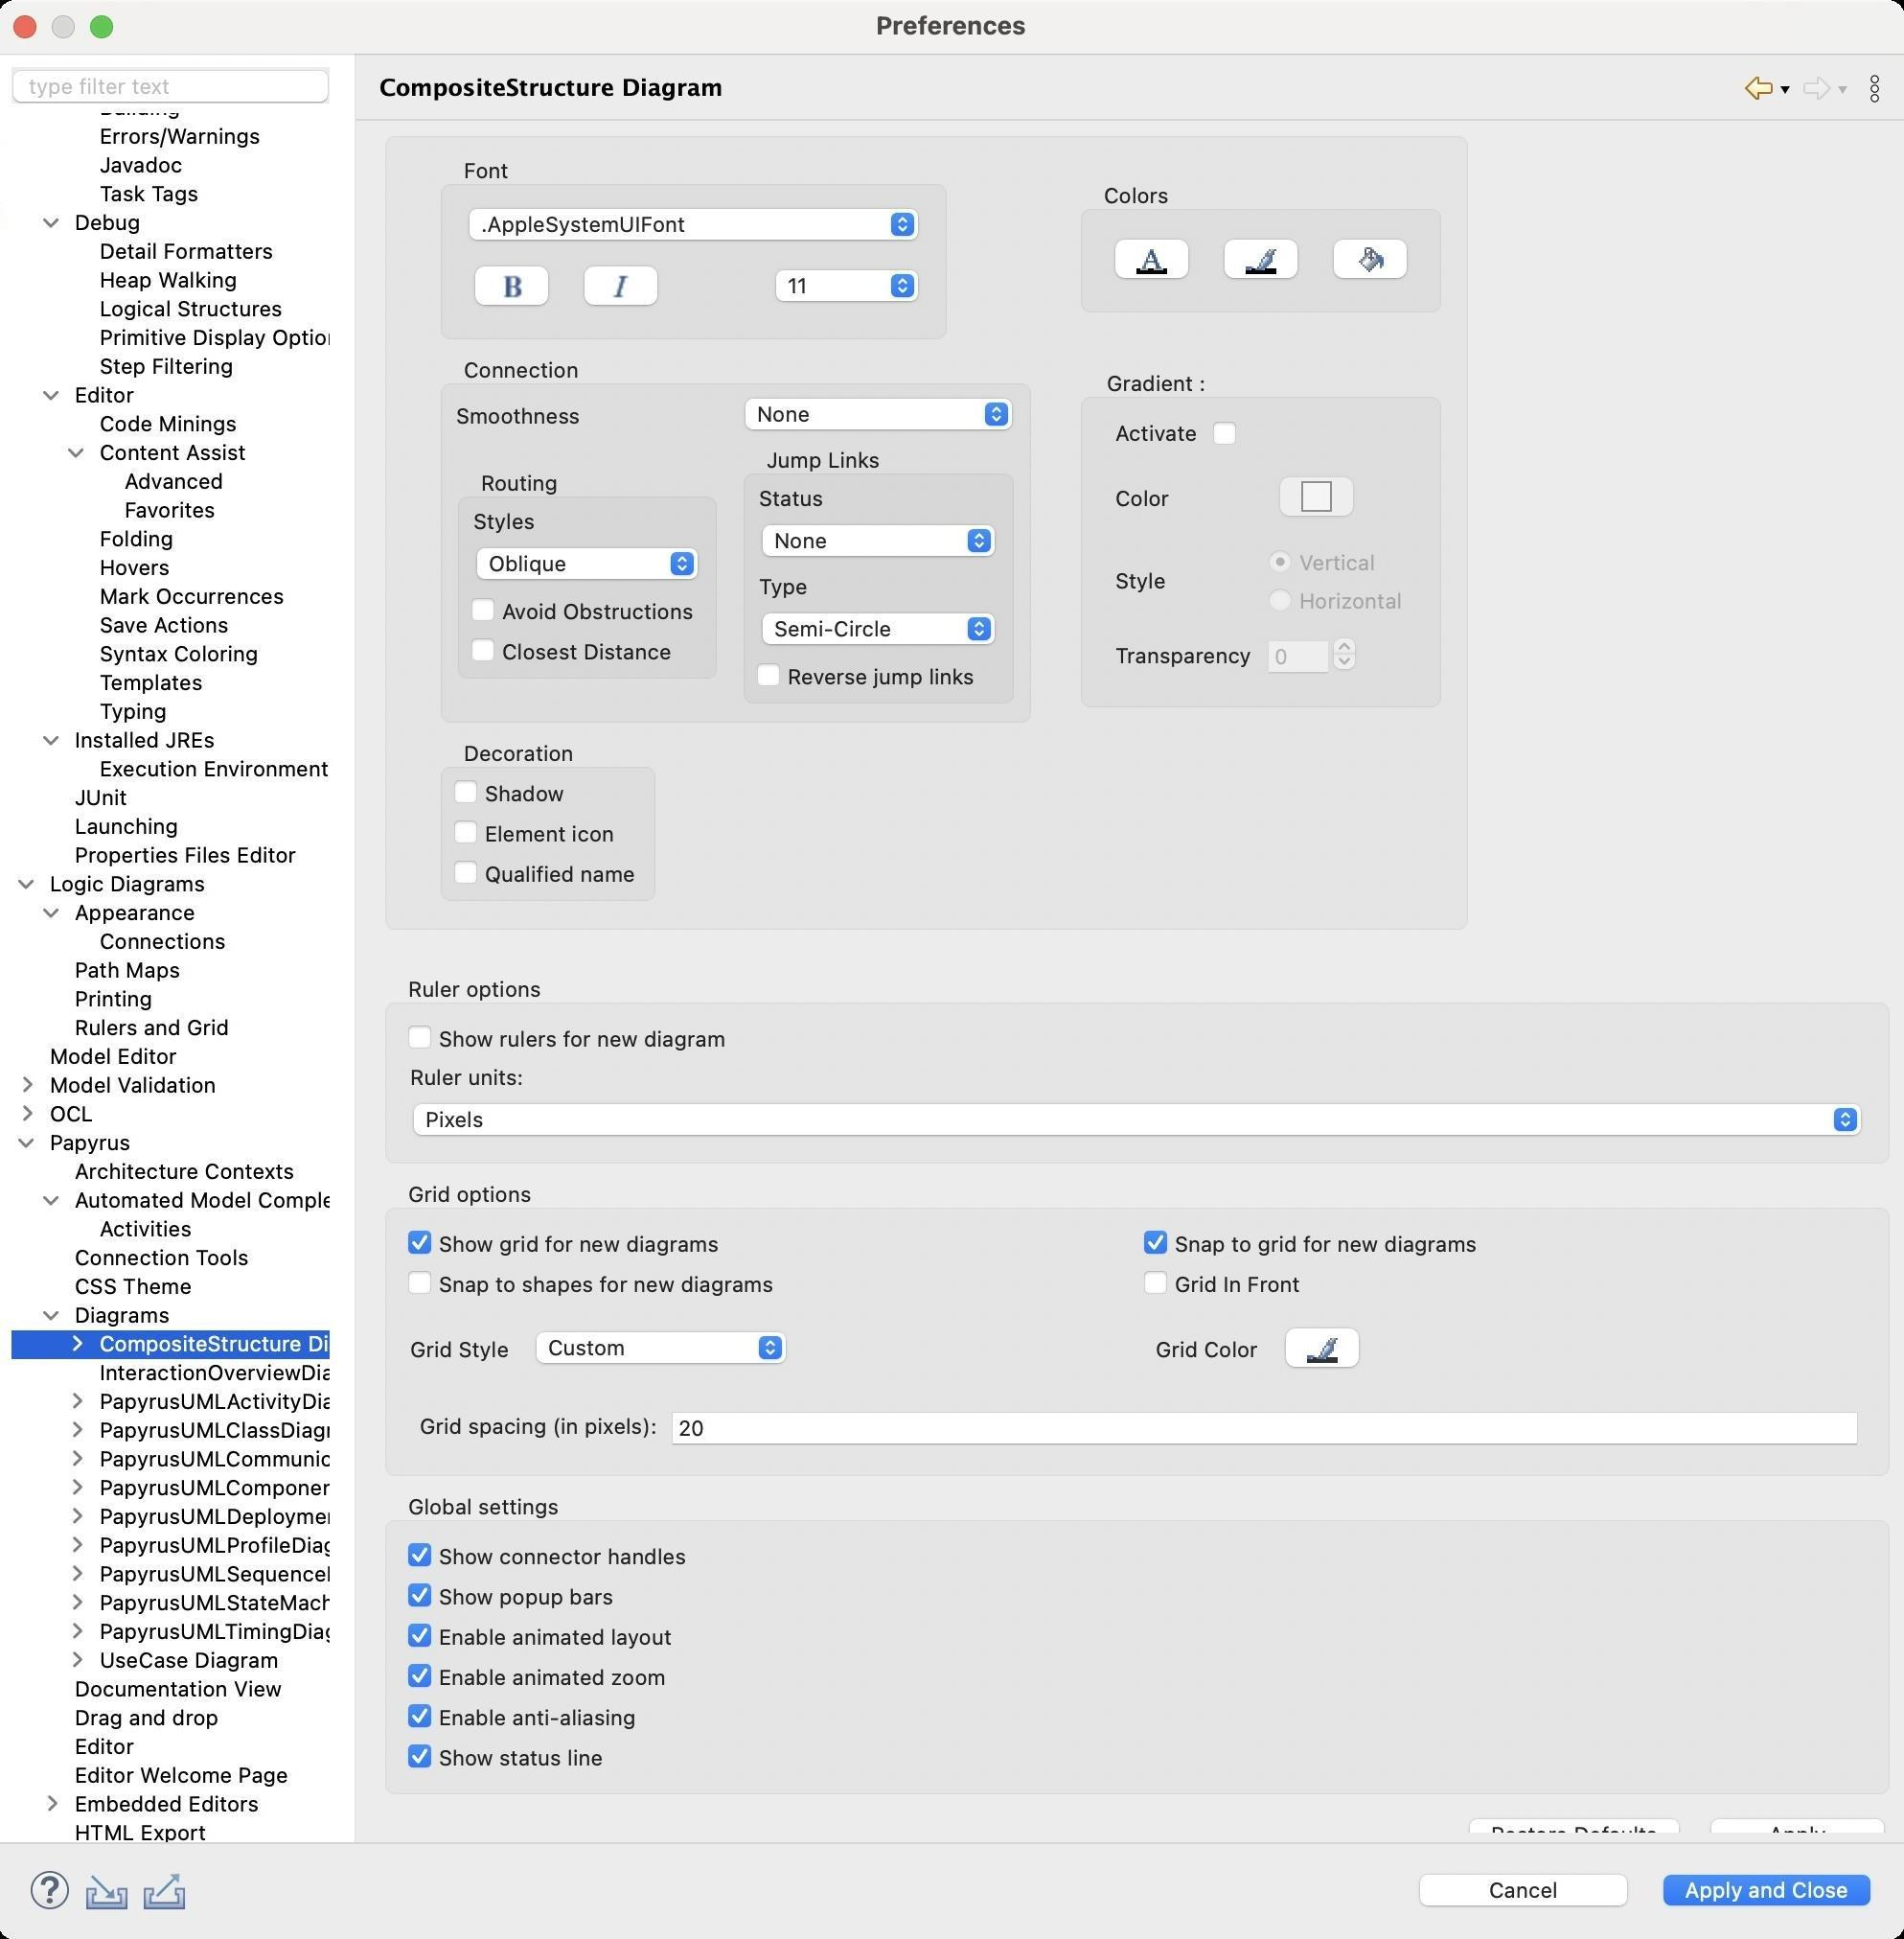
Accessibility tree:
{"name": "Preferences", "role": "AXWindow", "description": null, "role_description": "standard window", "value": null, "position": "480.00;38.00", "size": "995;1012", "children": [{"name": "Apply_and_Close", "role": "AXButton", "description": null, "role_description": "button", "value": null, "position": "863.00;974.00", "size": "120;27", "children": []}, {"name": "Cancel", "role": "AXButton", "description": null, "role_description": "button", "value": null, "position": "736.00;974.00", "size": "120;27", "children": []}, {"name": null, "role": "AXToolbar", "description": null, "role_description": "toolbar", "value": null, "position": "12.00;972.00", "size": "90;30", "children": [{"name": "Help", "role": "AXCheckBox", "description": null, "role_description": "checkbox", "value": 0, "position": "12.00;972.00", "size": "30;30", "children": []}, {"name": "Import", "role": "AXButton", "description": null, "role_description": "button", "value": null, "position": "42.00;972.00", "size": "30;30", "children": []}, {"name": "Export", "role": "AXButton", "description": null, "role_description": "button", "value": null, "position": "72.00;972.00", "size": "30;30", "children": []}]}, {"name": null, "role": "AXScrollArea", "description": null, "role_description": "scroll area", "value": null, "position": "199.00;69.00", "size": "791;887", "children": [{"name": "Apply", "role": "AXButton", "description": null, "role_description": "button", "value": null, "position": "888.00;945.00", "size": "102;27", "children": []}, {"name": "Restore_Defaults", "role": "AXButton", "description": null, "role_description": "button", "value": null, "position": "762.00;945.00", "size": "121;27", "children": []}, {"name": null, "role": "AXGroup", "description": null, "role_description": "group", "value": null, "position": "199.00;779.00", "size": "791;161", "children": [{"name": "Show_status_line", "role": "AXCheckBox", "description": null, "role_description": "checkbox", "value": 1, "position": "213.00;909.00", "size": "107;16", "children": []}, {"name": "Enable_anti-aliasing", "role": "AXCheckBox", "description": null, "role_description": "checkbox", "value": 1, "position": "213.00;888.00", "size": "124;16", "children": []}, {"name": "Enable_animated_zoom", "role": "AXCheckBox", "description": null, "role_description": "checkbox", "value": 1, "position": "213.00;867.00", "size": "140;16", "children": []}, {"name": "Enable_animated_layout", "role": "AXCheckBox", "description": null, "role_description": "checkbox", "value": 1, "position": "213.00;846.00", "size": "143;16", "children": []}, {"name": "Show_popup_bars", "role": "AXCheckBox", "description": null, "role_description": "checkbox", "value": 1, "position": "213.00;825.00", "size": "113;16", "children": []}, {"name": "Show_connector_handles", "role": "AXCheckBox", "description": null, "role_description": "checkbox", "value": 1, "position": "213.00;804.00", "size": "151;16", "children": []}, {"name": null, "role": "AXStaticText", "description": null, "role_description": "text", "value": "Global settings", "position": "210.00;779.00", "size": "87;14", "children": []}]}, {"name": null, "role": "AXGroup", "description": null, "role_description": "group", "value": null, "position": "199.00;616.00", "size": "791;158", "children": [{"name": null, "role": "AXTextField", "description": null, "role_description": "text field", "value": "20", "position": "351.00;735.00", "size": "620;19", "children": []}, {"name": null, "role": "AXStaticText", "description": null, "role_description": "text", "value": "Grid spacing (in pixels):", "position": "218.00;737.00", "size": "128;14", "children": []}, {"name": "", "role": "AXButton", "description": null, "role_description": "button", "value": null, "position": "665.00;688.00", "size": "52;32", "children": []}, {"name": null, "role": "AXStaticText", "description": null, "role_description": "text", "value": "Grid Color", "position": "602.00;697.00", "size": "58;14", "children": []}, {"name": null, "role": "AXPopUpButton", "description": null, "role_description": "pop up button", "value": "Custom", "position": "277.00;693.00", "size": "138;22", "children": []}, {"name": null, "role": "AXStaticText", "description": null, "role_description": "text", "value": "Grid Style", "position": "213.00;697.00", "size": "56;14", "children": []}, {"name": "Grid_In_Front", "role": "AXCheckBox", "description": null, "role_description": "checkbox", "value": 0, "position": "597.00;662.00", "size": "87;16", "children": []}, {"name": "Snap_to_shapes_for_new_diagrams", "role": "AXCheckBox", "description": null, "role_description": "checkbox", "value": 0, "position": "213.00;662.00", "size": "196;16", "children": []}, {"name": "Snap_to_grid_for_new_diagrams", "role": "AXCheckBox", "description": null, "role_description": "checkbox", "value": 1, "position": "597.00;641.00", "size": "179;16", "children": []}, {"name": "Show_grid_for_new_diagrams", "role": "AXCheckBox", "description": null, "role_description": "checkbox", "value": 1, "position": "213.00;641.00", "size": "168;16", "children": []}, {"name": null, "role": "AXStaticText", "description": null, "role_description": "text", "value": "Grid options", "position": "210.00;616.00", "size": "72;14", "children": []}]}, {"name": null, "role": "AXGroup", "description": null, "role_description": "group", "value": null, "position": "199.00;509.00", "size": "791;102", "children": [{"name": null, "role": "AXPopUpButton", "description": null, "role_description": "pop up button", "value": "Pixels", "position": "213.00;574.00", "size": "763;22", "children": []}, {"name": null, "role": "AXStaticText", "description": null, "role_description": "text", "value": "Ruler units:", "position": "213.00;555.00", "size": "64;14", "children": []}, {"name": "Show_rulers_for_new_diagram", "role": "AXCheckBox", "description": null, "role_description": "checkbox", "value": 0, "position": "213.00;534.00", "size": "171;16", "children": []}, {"name": null, "role": "AXStaticText", "description": null, "role_description": "text", "value": "Ruler options", "position": "210.00;509.00", "size": "77;14", "children": []}]}, {"name": null, "role": "AXGroup", "description": null, "role_description": "group", "value": null, "position": "199.00;69.00", "size": "571;420", "children": [{"name": null, "role": "AXGroup", "description": null, "role_description": "group", "value": null, "position": "228.00;386.00", "size": "118;88", "children": [{"name": "Qualified_name", "role": "AXCheckBox", "description": null, "role_description": "checkbox", "value": 0, "position": "237.00;448.00", "size": "100;16", "children": []}, {"name": "Element_icon", "role": "AXCheckBox", "description": null, "role_description": "checkbox", "value": 0, "position": "237.00;427.00", "size": "89;16", "children": []}, {"name": "Shadow", "role": "AXCheckBox", "description": null, "role_description": "checkbox", "value": 0, "position": "237.00;406.00", "size": "63;16", "children": []}, {"name": null, "role": "AXStaticText", "description": null, "role_description": "text", "value": "Decoration", "position": "239.00;386.00", "size": "65;14", "children": []}]}, {"name": null, "role": "AXGroup", "description": null, "role_description": "group", "value": null, "position": "562.00;193.00", "size": "194;180", "children": [{"name": null, "role": "AXTextField", "description": null, "role_description": "text field", "value": "0", "position": "662.00;332.50", "size": "33;19", "children": []}, {"name": null, "role": "AXIncrementor", "description": null, "role_description": "stepper", "value": 0.0, "position": "695.00;331.00", "size": "15;22", "children": [{"name": null, "role": "AXButton", "description": null, "role_description": "increment arrow button", "value": null, "position": "695.00;331.00", "size": "15;11", "children": []}, {"name": null, "role": "AXButton", "description": null, "role_description": "decrement arrow button", "value": null, "position": "695.00;342.00", "size": "15;11", "children": []}]}, {"name": null, "role": "AXStaticText", "description": null, "role_description": "text", "value": "Transparency", "position": "581.00;335.00", "size": "76;14", "children": []}, {"name": "Horizontal", "role": "AXRadioButton", "description": null, "role_description": "radio button", "value": 0, "position": "662.00;306.00", "size": "75;15", "children": []}, {"name": "Vertical", "role": "AXRadioButton", "description": null, "role_description": "radio button", "value": 1, "position": "662.00;286.00", "size": "61;15", "children": []}, {"name": null, "role": "AXStaticText", "description": null, "role_description": "text", "value": "Style", "position": "581.00;296.00", "size": "31;14", "children": []}, {"name": "", "role": "AXButton", "description": null, "role_description": "button", "value": null, "position": "662.00;244.00", "size": "52;32", "children": []}, {"name": null, "role": "AXStaticText", "description": null, "role_description": "text", "value": "Color", "position": "581.00;253.00", "size": "33;14", "children": []}, {"name": "", "role": "AXCheckBox", "description": null, "role_description": "checkbox", "value": 0, "position": "633.00;218.00", "size": "14;16", "children": []}, {"name": null, "role": "AXStaticText", "description": null, "role_description": "text", "value": "Activate", "position": "581.00;219.00", "size": "47;14", "children": []}, {"name": null, "role": "AXStaticText", "description": null, "role_description": "text", "value": "Gradient : ", "position": "573.00;193.00", "size": "63;14", "children": []}]}, {"name": null, "role": "AXGroup", "description": null, "role_description": "group", "value": null, "position": "228.00;186.00", "size": "314;195", "children": [{"name": null, "role": "AXGroup", "description": null, "role_description": "group", "value": null, "position": "386.00;233.00", "size": "147;138", "children": [{"name": "Reverse_jump_links", "role": "AXCheckBox", "description": null, "role_description": "checkbox", "value": 0, "position": "395.00;345.00", "size": "119;16", "children": []}, {"name": null, "role": "AXPopUpButton", "description": null, "role_description": "pop up button", "value": "Semi-Circle", "position": "395.00;318.00", "size": "129;22", "children": []}, {"name": null, "role": "AXStaticText", "description": null, "role_description": "text", "value": "Type", "position": "395.00;299.00", "size": "30;14", "children": []}, {"name": null, "role": "AXPopUpButton", "description": null, "role_description": "pop up button", "value": "None", "position": "395.00;272.00", "size": "129;22", "children": []}, {"name": null, "role": "AXStaticText", "description": null, "role_description": "text", "value": "Status", "position": "395.00;253.00", "size": "38;14", "children": []}, {"name": null, "role": "AXStaticText", "description": null, "role_description": "text", "value": "Jump Links", "position": "397.00;233.00", "size": "67;14", "children": []}]}, {"name": null, "role": "AXGroup", "description": null, "role_description": "group", "value": null, "position": "237.00;245.00", "size": "141;113", "children": [{"name": "Closest_Distance", "role": "AXCheckBox", "description": null, "role_description": "checkbox", "value": 0, "position": "246.00;332.00", "size": "110;16", "children": []}, {"name": "Avoid_Obstructions", "role": "AXCheckBox", "description": null, "role_description": "checkbox", "value": 0, "position": "246.00;311.00", "size": "121;16", "children": []}, {"name": null, "role": "AXPopUpButton", "description": null, "role_description": "pop up button", "value": "Oblique", "position": "246.00;284.00", "size": "123;22", "children": []}, {"name": null, "role": "AXStaticText", "description": null, "role_description": "text", "value": "Styles", "position": "246.00;265.00", "size": "37;14", "children": []}, {"name": null, "role": "AXStaticText", "description": null, "role_description": "text", "value": "Routing", "position": "248.00;245.00", "size": "48;14", "children": []}]}, {"name": null, "role": "AXPopUpButton", "description": null, "role_description": "pop up button", "value": "None", "position": "386.00;206.00", "size": "147;22", "children": []}, {"name": null, "role": "AXStaticText", "description": null, "role_description": "text", "value": "Smoothness", "position": "237.00;210.00", "size": "69;14", "children": []}, {"name": null, "role": "AXStaticText", "description": null, "role_description": "text", "value": "Connection", "position": "239.00;186.00", "size": "68;14", "children": []}]}, {"name": null, "role": "AXGroup", "description": null, "role_description": "group", "value": null, "position": "562.00;95.00", "size": "194;72", "children": [{"name": "", "role": "AXButton", "description": null, "role_description": "button", "value": null, "position": "690.00;120.00", "size": "52;32", "children": []}, {"name": "", "role": "AXButton", "description": null, "role_description": "button", "value": null, "position": "633.00;120.00", "size": "52;32", "children": []}, {"name": "", "role": "AXButton", "description": null, "role_description": "button", "value": null, "position": "576.00;120.00", "size": "52;32", "children": []}, {"name": null, "role": "AXStaticText", "description": null, "role_description": "text", "value": "Colors", "position": "573.00;95.00", "size": "42;14", "children": []}]}, {"name": null, "role": "AXGroup", "description": null, "role_description": "group", "value": null, "position": "228.00;82.00", "size": "270;99", "children": [{"name": null, "role": "AXPopUpButton", "description": null, "role_description": "pop up button", "value": "11", "position": "402.00;139.00", "size": "82;22", "children": []}, {"name": "", "role": "AXCheckBox", "description": null, "role_description": "toggle button", "value": 0, "position": "299.00;134.00", "size": "52;32", "children": []}, {"name": "", "role": "AXCheckBox", "description": null, "role_description": "toggle button", "value": 0, "position": "242.00;134.00", "size": "52;32", "children": []}, {"name": null, "role": "AXPopUpButton", "description": null, "role_description": "pop up button", "value": ".AppleSystemUIFont", "position": "242.00;107.00", "size": "242;22", "children": []}, {"name": null, "role": "AXStaticText", "description": null, "role_description": "text", "value": "Font", "position": "239.00;82.00", "size": "31;14", "children": []}]}]}, {"name": null, "role": "AXScrollBar", "description": null, "role_description": "scroll bar", "value": 0.0, "position": "974.00;69.00", "size": "16;887", "children": [{"name": null, "role": "AXValueIndicator", "description": null, "role_description": "value indicator", "value": 0.0, "position": "978.00;70.00", "size": "12;869", "children": []}, {"name": null, "role": "AXButton", "description": null, "role_description": "increment arrow button", "value": null, "position": "974.00;69.00", "size": "0;0", "children": []}, {"name": null, "role": "AXButton", "description": null, "role_description": "decrement arrow button", "value": null, "position": "974.00;69.00", "size": "0;0", "children": []}, {"name": null, "role": "AXButton", "description": null, "role_description": "increment page button", "value": null, "position": "978.00;939.50", "size": "12;16", "children": []}, {"name": null, "role": "AXButton", "description": null, "role_description": "decrement page button", "value": null, "position": "978.00;69.00", "size": "12;1", "children": []}]}]}, {"name": null, "role": "AXToolbar", "description": "", "role_description": "toolbar", "value": null, "position": "908.00;35.00", "size": "82;22", "children": [{"name": "Back_to_Diagrams", "role": "AXMenuButton", "description": null, "role_description": "menu button", "value": null, "position": "908.00;35.00", "size": "22;22", "children": []}, {"name": "Forward", "role": "AXMenuButton", "description": null, "role_description": "menu button", "value": null, "position": "938.00;35.00", "size": "22;22", "children": []}, {"name": "Additional_Dialog_Actions", "role": "AXButton", "description": null, "role_description": "button", "value": null, "position": "968.00;35.00", "size": "22;22", "children": []}]}, {"name": null, "role": "AXStaticText", "description": "", "role_description": "text", "value": "CompositeStructure Diagram", "position": "196.00;35.00", "size": "705;21", "children": []}, {"name": null, "role": "AXSplitter", "description": null, "role_description": "splitter", "value": 180, "position": "180.00;28.00", "size": "5;933", "children": []}, {"name": null, "role": "AXScrollArea", "description": null, "role_description": "scroll area", "value": null, "position": "7.00;59.00", "size": "166;902", "children": [{"name": null, "role": "AXOutline", "description": null, "role_description": "outline", "value": null, "position": "7.00;-161.00", "size": "285;1485", "children": [{"name": null, "role": "AXRow", "description": null, "role_description": "outline row", "value": null, "position": "7.00;-161.00", "size": "285;15", "children": [{"name": null, "role": "AXGroup", "description": null, "role_description": "group", "value": null, "position": "7.00;-161.00", "size": "285;15", "children": [{"name": null, "role": "AXDisclosureTriangle", "description": null, "role_description": "disclosure triangle", "value": 0, "position": "9.00;-161.00", "size": "12;14", "children": []}, {"name": null, "role": "AXStaticText", "description": null, "role_description": "text", "value": "General", "position": "25.00;-161.00", "size": "266;14", "children": []}]}]}, {"name": null, "role": "AXRow", "description": null, "role_description": "outline row", "value": null, "position": "7.00;-146.00", "size": "285;15", "children": [{"name": null, "role": "AXGroup", "description": null, "role_description": "group", "value": null, "position": "7.00;-146.00", "size": "285;15", "children": [{"name": null, "role": "AXDisclosureTriangle", "description": null, "role_description": "disclosure triangle", "value": 0, "position": "9.00;-146.00", "size": "12;14", "children": []}, {"name": null, "role": "AXStaticText", "description": null, "role_description": "text", "value": "Alf", "position": "25.00;-146.00", "size": "266;14", "children": []}]}]}, {"name": null, "role": "AXRow", "description": null, "role_description": "outline row", "value": null, "position": "7.00;-131.00", "size": "285;15", "children": [{"name": null, "role": "AXGroup", "description": null, "role_description": "group", "value": null, "position": "7.00;-131.00", "size": "285;15", "children": [{"name": null, "role": "AXDisclosureTriangle", "description": null, "role_description": "disclosure triangle", "value": 0, "position": "9.00;-131.00", "size": "12;14", "children": []}, {"name": null, "role": "AXStaticText", "description": null, "role_description": "text", "value": "Ant", "position": "25.00;-131.00", "size": "266;14", "children": []}]}]}, {"name": null, "role": "AXRow", "description": null, "role_description": "outline row", "value": null, "position": "7.00;-116.00", "size": "285;15", "children": [{"name": null, "role": "AXGroup", "description": null, "role_description": "group", "value": null, "position": "7.00;-116.00", "size": "285;15", "children": [{"name": null, "role": "AXDisclosureTriangle", "description": null, "role_description": "disclosure triangle", "value": 0, "position": "9.00;-116.00", "size": "12;14", "children": []}, {"name": null, "role": "AXStaticText", "description": null, "role_description": "text", "value": "Context", "position": "25.00;-116.00", "size": "266;14", "children": []}]}]}, {"name": null, "role": "AXRow", "description": null, "role_description": "outline row", "value": null, "position": "7.00;-101.00", "size": "285;15", "children": [{"name": null, "role": "AXGroup", "description": null, "role_description": "group", "value": null, "position": "7.00;-101.00", "size": "285;15", "children": [{"name": null, "role": "AXDisclosureTriangle", "description": null, "role_description": "disclosure triangle", "value": 0, "position": "9.00;-101.00", "size": "12;14", "children": []}, {"name": null, "role": "AXStaticText", "description": null, "role_description": "text", "value": "CSS", "position": "25.00;-101.00", "size": "266;14", "children": []}]}]}, {"name": null, "role": "AXRow", "description": null, "role_description": "outline row", "value": null, "position": "7.00;-86.00", "size": "285;15", "children": [{"name": null, "role": "AXGroup", "description": null, "role_description": "group", "value": null, "position": "7.00;-86.00", "size": "285;15", "children": [{"name": null, "role": "AXDisclosureTriangle", "description": null, "role_description": "disclosure triangle", "value": 0, "position": "9.00;-86.00", "size": "12;14", "children": []}, {"name": null, "role": "AXStaticText", "description": null, "role_description": "text", "value": "EMF Compare", "position": "25.00;-86.00", "size": "266;14", "children": []}]}]}, {"name": null, "role": "AXRow", "description": null, "role_description": "outline row", "value": null, "position": "7.00;-71.00", "size": "285;15", "children": [{"name": null, "role": "AXGroup", "description": null, "role_description": "group", "value": null, "position": "7.00;-71.00", "size": "285;15", "children": [{"name": null, "role": "AXDisclosureTriangle", "description": null, "role_description": "disclosure triangle", "value": 0, "position": "9.00;-71.00", "size": "12;14", "children": []}, {"name": null, "role": "AXStaticText", "description": null, "role_description": "text", "value": "Help", "position": "25.00;-71.00", "size": "266;14", "children": []}]}]}, {"name": null, "role": "AXRow", "description": null, "role_description": "outline row", "value": null, "position": "7.00;-56.00", "size": "285;15", "children": [{"name": null, "role": "AXGroup", "description": null, "role_description": "group", "value": null, "position": "7.00;-56.00", "size": "285;15", "children": [{"name": null, "role": "AXDisclosureTriangle", "description": null, "role_description": "disclosure triangle", "value": 0, "position": "9.00;-56.00", "size": "12;14", "children": []}, {"name": null, "role": "AXStaticText", "description": null, "role_description": "text", "value": "Install/Update", "position": "25.00;-56.00", "size": "266;14", "children": []}]}]}, {"name": null, "role": "AXRow", "description": null, "role_description": "outline row", "value": null, "position": "7.00;-41.00", "size": "285;15", "children": [{"name": null, "role": "AXGroup", "description": null, "role_description": "group", "value": null, "position": "7.00;-41.00", "size": "285;15", "children": [{"name": null, "role": "AXDisclosureTriangle", "description": null, "role_description": "disclosure triangle", "value": 1, "position": "9.00;-41.00", "size": "12;14", "children": []}, {"name": null, "role": "AXStaticText", "description": null, "role_description": "text", "value": "Java", "position": "25.00;-41.00", "size": "266;14", "children": []}]}]}, {"name": null, "role": "AXRow", "description": null, "role_description": "outline row", "value": null, "position": "7.00;-26.00", "size": "285;15", "children": [{"name": null, "role": "AXGroup", "description": null, "role_description": "group", "value": null, "position": "7.00;-26.00", "size": "285;15", "children": [{"name": null, "role": "AXDisclosureTriangle", "description": null, "role_description": "disclosure triangle", "value": 0, "position": "22.00;-26.00", "size": "12;14", "children": []}, {"name": null, "role": "AXStaticText", "description": null, "role_description": "text", "value": "Appearance", "position": "38.00;-26.00", "size": "253;14", "children": []}]}]}, {"name": null, "role": "AXRow", "description": null, "role_description": "outline row", "value": null, "position": "7.00;-11.00", "size": "285;15", "children": [{"name": null, "role": "AXGroup", "description": null, "role_description": "group", "value": null, "position": "7.00;-11.00", "size": "285;15", "children": [{"name": null, "role": "AXDisclosureTriangle", "description": null, "role_description": "disclosure triangle", "value": 0, "position": "22.00;-11.00", "size": "12;14", "children": []}, {"name": null, "role": "AXStaticText", "description": null, "role_description": "text", "value": "Build Path", "position": "38.00;-11.00", "size": "253;14", "children": []}]}]}, {"name": null, "role": "AXRow", "description": null, "role_description": "outline row", "value": null, "position": "7.00;4.00", "size": "285;15", "children": [{"name": null, "role": "AXStaticText", "description": null, "role_description": "text", "value": "Bytecode Outline", "position": "38.00;4.00", "size": "253;14", "children": []}]}, {"name": null, "role": "AXRow", "description": null, "role_description": "outline row", "value": null, "position": "7.00;19.00", "size": "285;15", "children": [{"name": null, "role": "AXGroup", "description": null, "role_description": "group", "value": null, "position": "7.00;19.00", "size": "285;15", "children": [{"name": null, "role": "AXDisclosureTriangle", "description": null, "role_description": "disclosure triangle", "value": 0, "position": "22.00;19.00", "size": "12;14", "children": []}, {"name": null, "role": "AXStaticText", "description": null, "role_description": "text", "value": "Code Style", "position": "38.00;19.00", "size": "253;14", "children": []}]}]}, {"name": null, "role": "AXRow", "description": null, "role_description": "outline row", "value": null, "position": "7.00;34.00", "size": "285;15", "children": [{"name": null, "role": "AXGroup", "description": null, "role_description": "group", "value": null, "position": "7.00;34.00", "size": "285;15", "children": [{"name": null, "role": "AXDisclosureTriangle", "description": null, "role_description": "disclosure triangle", "value": 1, "position": "22.00;34.00", "size": "12;14", "children": []}, {"name": null, "role": "AXStaticText", "description": null, "role_description": "text", "value": "Compiler", "position": "38.00;34.00", "size": "253;14", "children": []}]}]}, {"name": null, "role": "AXRow", "description": null, "role_description": "outline row", "value": null, "position": "7.00;49.00", "size": "285;15", "children": [{"name": null, "role": "AXStaticText", "description": null, "role_description": "text", "value": "Building", "position": "51.00;49.00", "size": "240;14", "children": []}]}, {"name": null, "role": "AXRow", "description": null, "role_description": "outline row", "value": null, "position": "7.00;64.00", "size": "285;15", "children": [{"name": null, "role": "AXStaticText", "description": null, "role_description": "text", "value": "Errors/Warnings", "position": "51.00;64.00", "size": "240;14", "children": []}]}, {"name": null, "role": "AXRow", "description": null, "role_description": "outline row", "value": null, "position": "7.00;79.00", "size": "285;15", "children": [{"name": null, "role": "AXStaticText", "description": null, "role_description": "text", "value": "Javadoc", "position": "51.00;79.00", "size": "240;14", "children": []}]}, {"name": null, "role": "AXRow", "description": null, "role_description": "outline row", "value": null, "position": "7.00;94.00", "size": "285;15", "children": [{"name": null, "role": "AXStaticText", "description": null, "role_description": "text", "value": "Task Tags", "position": "51.00;94.00", "size": "240;14", "children": []}]}, {"name": null, "role": "AXRow", "description": null, "role_description": "outline row", "value": null, "position": "7.00;109.00", "size": "285;15", "children": [{"name": null, "role": "AXGroup", "description": null, "role_description": "group", "value": null, "position": "7.00;109.00", "size": "285;15", "children": [{"name": null, "role": "AXDisclosureTriangle", "description": null, "role_description": "disclosure triangle", "value": 1, "position": "22.00;109.00", "size": "12;14", "children": []}, {"name": null, "role": "AXStaticText", "description": null, "role_description": "text", "value": "Debug", "position": "38.00;109.00", "size": "253;14", "children": []}]}]}, {"name": null, "role": "AXRow", "description": null, "role_description": "outline row", "value": null, "position": "7.00;124.00", "size": "285;15", "children": [{"name": null, "role": "AXStaticText", "description": null, "role_description": "text", "value": "Detail Formatters", "position": "51.00;124.00", "size": "240;14", "children": []}]}, {"name": null, "role": "AXRow", "description": null, "role_description": "outline row", "value": null, "position": "7.00;139.00", "size": "285;15", "children": [{"name": null, "role": "AXStaticText", "description": null, "role_description": "text", "value": "Heap Walking", "position": "51.00;139.00", "size": "240;14", "children": []}]}, {"name": null, "role": "AXRow", "description": null, "role_description": "outline row", "value": null, "position": "7.00;154.00", "size": "285;15", "children": [{"name": null, "role": "AXStaticText", "description": null, "role_description": "text", "value": "Logical Structures", "position": "51.00;154.00", "size": "240;14", "children": []}]}, {"name": null, "role": "AXRow", "description": null, "role_description": "outline row", "value": null, "position": "7.00;169.00", "size": "285;15", "children": [{"name": null, "role": "AXStaticText", "description": null, "role_description": "text", "value": "Primitive Display Options", "position": "51.00;169.00", "size": "240;14", "children": []}]}, {"name": null, "role": "AXRow", "description": null, "role_description": "outline row", "value": null, "position": "7.00;184.00", "size": "285;15", "children": [{"name": null, "role": "AXStaticText", "description": null, "role_description": "text", "value": "Step Filtering", "position": "51.00;184.00", "size": "240;14", "children": []}]}, {"name": null, "role": "AXRow", "description": null, "role_description": "outline row", "value": null, "position": "7.00;199.00", "size": "285;15", "children": [{"name": null, "role": "AXGroup", "description": null, "role_description": "group", "value": null, "position": "7.00;199.00", "size": "285;15", "children": [{"name": null, "role": "AXDisclosureTriangle", "description": null, "role_description": "disclosure triangle", "value": 1, "position": "22.00;199.00", "size": "12;14", "children": []}, {"name": null, "role": "AXStaticText", "description": null, "role_description": "text", "value": "Editor", "position": "38.00;199.00", "size": "253;14", "children": []}]}]}, {"name": null, "role": "AXRow", "description": null, "role_description": "outline row", "value": null, "position": "7.00;214.00", "size": "285;15", "children": [{"name": null, "role": "AXStaticText", "description": null, "role_description": "text", "value": "Code Minings", "position": "51.00;214.00", "size": "240;14", "children": []}]}, {"name": null, "role": "AXRow", "description": null, "role_description": "outline row", "value": null, "position": "7.00;229.00", "size": "285;15", "children": [{"name": null, "role": "AXGroup", "description": null, "role_description": "group", "value": null, "position": "7.00;229.00", "size": "285;15", "children": [{"name": null, "role": "AXDisclosureTriangle", "description": null, "role_description": "disclosure triangle", "value": 1, "position": "35.00;229.00", "size": "12;14", "children": []}, {"name": null, "role": "AXStaticText", "description": null, "role_description": "text", "value": "Content Assist", "position": "51.00;229.00", "size": "240;14", "children": []}]}]}, {"name": null, "role": "AXRow", "description": null, "role_description": "outline row", "value": null, "position": "7.00;244.00", "size": "285;15", "children": [{"name": null, "role": "AXStaticText", "description": null, "role_description": "text", "value": "Advanced", "position": "64.00;244.00", "size": "227;14", "children": []}]}, {"name": null, "role": "AXRow", "description": null, "role_description": "outline row", "value": null, "position": "7.00;259.00", "size": "285;15", "children": [{"name": null, "role": "AXStaticText", "description": null, "role_description": "text", "value": "Favorites", "position": "64.00;259.00", "size": "227;14", "children": []}]}, {"name": null, "role": "AXRow", "description": null, "role_description": "outline row", "value": null, "position": "7.00;274.00", "size": "285;15", "children": [{"name": null, "role": "AXStaticText", "description": null, "role_description": "text", "value": "Folding", "position": "51.00;274.00", "size": "240;14", "children": []}]}, {"name": null, "role": "AXRow", "description": null, "role_description": "outline row", "value": null, "position": "7.00;289.00", "size": "285;15", "children": [{"name": null, "role": "AXStaticText", "description": null, "role_description": "text", "value": "Hovers", "position": "51.00;289.00", "size": "240;14", "children": []}]}, {"name": null, "role": "AXRow", "description": null, "role_description": "outline row", "value": null, "position": "7.00;304.00", "size": "285;15", "children": [{"name": null, "role": "AXStaticText", "description": null, "role_description": "text", "value": "Mark Occurrences", "position": "51.00;304.00", "size": "240;14", "children": []}]}, {"name": null, "role": "AXRow", "description": null, "role_description": "outline row", "value": null, "position": "7.00;319.00", "size": "285;15", "children": [{"name": null, "role": "AXStaticText", "description": null, "role_description": "text", "value": "Save Actions", "position": "51.00;319.00", "size": "240;14", "children": []}]}, {"name": null, "role": "AXRow", "description": null, "role_description": "outline row", "value": null, "position": "7.00;334.00", "size": "285;15", "children": [{"name": null, "role": "AXStaticText", "description": null, "role_description": "text", "value": "Syntax Coloring", "position": "51.00;334.00", "size": "240;14", "children": []}]}, {"name": null, "role": "AXRow", "description": null, "role_description": "outline row", "value": null, "position": "7.00;349.00", "size": "285;15", "children": [{"name": null, "role": "AXStaticText", "description": null, "role_description": "text", "value": "Templates", "position": "51.00;349.00", "size": "240;14", "children": []}]}, {"name": null, "role": "AXRow", "description": null, "role_description": "outline row", "value": null, "position": "7.00;364.00", "size": "285;15", "children": [{"name": null, "role": "AXStaticText", "description": null, "role_description": "text", "value": "Typing", "position": "51.00;364.00", "size": "240;14", "children": []}]}, {"name": null, "role": "AXRow", "description": null, "role_description": "outline row", "value": null, "position": "7.00;379.00", "size": "285;15", "children": [{"name": null, "role": "AXGroup", "description": null, "role_description": "group", "value": null, "position": "7.00;379.00", "size": "285;15", "children": [{"name": null, "role": "AXDisclosureTriangle", "description": null, "role_description": "disclosure triangle", "value": 1, "position": "22.00;379.00", "size": "12;14", "children": []}, {"name": null, "role": "AXStaticText", "description": null, "role_description": "text", "value": "Installed JREs", "position": "38.00;379.00", "size": "253;14", "children": []}]}]}, {"name": null, "role": "AXRow", "description": null, "role_description": "outline row", "value": null, "position": "7.00;394.00", "size": "285;15", "children": [{"name": null, "role": "AXStaticText", "description": null, "role_description": "text", "value": "Execution Environments", "position": "51.00;394.00", "size": "240;14", "children": []}]}, {"name": null, "role": "AXRow", "description": null, "role_description": "outline row", "value": null, "position": "7.00;409.00", "size": "285;15", "children": [{"name": null, "role": "AXStaticText", "description": null, "role_description": "text", "value": "JUnit", "position": "38.00;409.00", "size": "253;14", "children": []}]}, {"name": null, "role": "AXRow", "description": null, "role_description": "outline row", "value": null, "position": "7.00;424.00", "size": "285;15", "children": [{"name": null, "role": "AXStaticText", "description": null, "role_description": "text", "value": "Launching", "position": "38.00;424.00", "size": "253;14", "children": []}]}, {"name": null, "role": "AXRow", "description": null, "role_description": "outline row", "value": null, "position": "7.00;439.00", "size": "285;15", "children": [{"name": null, "role": "AXStaticText", "description": null, "role_description": "text", "value": "Properties Files Editor", "position": "38.00;439.00", "size": "253;14", "children": []}]}, {"name": null, "role": "AXRow", "description": null, "role_description": "outline row", "value": null, "position": "7.00;454.00", "size": "285;15", "children": [{"name": null, "role": "AXGroup", "description": null, "role_description": "group", "value": null, "position": "7.00;454.00", "size": "285;15", "children": [{"name": null, "role": "AXDisclosureTriangle", "description": null, "role_description": "disclosure triangle", "value": 1, "position": "9.00;454.00", "size": "12;14", "children": []}, {"name": null, "role": "AXStaticText", "description": null, "role_description": "text", "value": "Logic Diagrams", "position": "25.00;454.00", "size": "266;14", "children": []}]}]}, {"name": null, "role": "AXRow", "description": null, "role_description": "outline row", "value": null, "position": "7.00;469.00", "size": "285;15", "children": [{"name": null, "role": "AXGroup", "description": null, "role_description": "group", "value": null, "position": "7.00;469.00", "size": "285;15", "children": [{"name": null, "role": "AXDisclosureTriangle", "description": null, "role_description": "disclosure triangle", "value": 1, "position": "22.00;469.00", "size": "12;14", "children": []}, {"name": null, "role": "AXStaticText", "description": null, "role_description": "text", "value": "Appearance", "position": "38.00;469.00", "size": "253;14", "children": []}]}]}, {"name": null, "role": "AXRow", "description": null, "role_description": "outline row", "value": null, "position": "7.00;484.00", "size": "285;15", "children": [{"name": null, "role": "AXStaticText", "description": null, "role_description": "text", "value": "Connections", "position": "51.00;484.00", "size": "240;14", "children": []}]}, {"name": null, "role": "AXRow", "description": null, "role_description": "outline row", "value": null, "position": "7.00;499.00", "size": "285;15", "children": [{"name": null, "role": "AXStaticText", "description": null, "role_description": "text", "value": "Path Maps", "position": "38.00;499.00", "size": "253;14", "children": []}]}, {"name": null, "role": "AXRow", "description": null, "role_description": "outline row", "value": null, "position": "7.00;514.00", "size": "285;15", "children": [{"name": null, "role": "AXStaticText", "description": null, "role_description": "text", "value": "Printing", "position": "38.00;514.00", "size": "253;14", "children": []}]}, {"name": null, "role": "AXRow", "description": null, "role_description": "outline row", "value": null, "position": "7.00;529.00", "size": "285;15", "children": [{"name": null, "role": "AXStaticText", "description": null, "role_description": "text", "value": "Rulers and Grid", "position": "38.00;529.00", "size": "253;14", "children": []}]}, {"name": null, "role": "AXRow", "description": null, "role_description": "outline row", "value": null, "position": "7.00;544.00", "size": "285;15", "children": [{"name": null, "role": "AXStaticText", "description": null, "role_description": "text", "value": "Model Editor", "position": "25.00;544.00", "size": "266;14", "children": []}]}, {"name": null, "role": "AXRow", "description": null, "role_description": "outline row", "value": null, "position": "7.00;559.00", "size": "285;15", "children": [{"name": null, "role": "AXGroup", "description": null, "role_description": "group", "value": null, "position": "7.00;559.00", "size": "285;15", "children": [{"name": null, "role": "AXDisclosureTriangle", "description": null, "role_description": "disclosure triangle", "value": 0, "position": "9.00;559.00", "size": "12;14", "children": []}, {"name": null, "role": "AXStaticText", "description": null, "role_description": "text", "value": "Model Validation", "position": "25.00;559.00", "size": "266;14", "children": []}]}]}, {"name": null, "role": "AXRow", "description": null, "role_description": "outline row", "value": null, "position": "7.00;574.00", "size": "285;15", "children": [{"name": null, "role": "AXGroup", "description": null, "role_description": "group", "value": null, "position": "7.00;574.00", "size": "285;15", "children": [{"name": null, "role": "AXDisclosureTriangle", "description": null, "role_description": "disclosure triangle", "value": 0, "position": "9.00;574.00", "size": "12;14", "children": []}, {"name": null, "role": "AXStaticText", "description": null, "role_description": "text", "value": "OCL", "position": "25.00;574.00", "size": "266;14", "children": []}]}]}, {"name": null, "role": "AXRow", "description": null, "role_description": "outline row", "value": null, "position": "7.00;589.00", "size": "285;15", "children": [{"name": null, "role": "AXGroup", "description": null, "role_description": "group", "value": null, "position": "7.00;589.00", "size": "285;15", "children": [{"name": null, "role": "AXDisclosureTriangle", "description": null, "role_description": "disclosure triangle", "value": 1, "position": "9.00;589.00", "size": "12;14", "children": []}, {"name": null, "role": "AXStaticText", "description": null, "role_description": "text", "value": "Papyrus", "position": "25.00;589.00", "size": "266;14", "children": []}]}]}, {"name": null, "role": "AXRow", "description": null, "role_description": "outline row", "value": null, "position": "7.00;604.00", "size": "285;15", "children": [{"name": null, "role": "AXStaticText", "description": null, "role_description": "text", "value": "Architecture Contexts", "position": "38.00;604.00", "size": "253;14", "children": []}]}, {"name": null, "role": "AXRow", "description": null, "role_description": "outline row", "value": null, "position": "7.00;619.00", "size": "285;15", "children": [{"name": null, "role": "AXGroup", "description": null, "role_description": "group", "value": null, "position": "7.00;619.00", "size": "285;15", "children": [{"name": null, "role": "AXDisclosureTriangle", "description": null, "role_description": "disclosure triangle", "value": 1, "position": "22.00;619.00", "size": "12;14", "children": []}, {"name": null, "role": "AXStaticText", "description": null, "role_description": "text", "value": "Automated Model Completion", "position": "38.00;619.00", "size": "253;14", "children": []}]}]}, {"name": null, "role": "AXRow", "description": null, "role_description": "outline row", "value": null, "position": "7.00;634.00", "size": "285;15", "children": [{"name": null, "role": "AXStaticText", "description": null, "role_description": "text", "value": "Activities", "position": "51.00;634.00", "size": "240;14", "children": []}]}, {"name": null, "role": "AXRow", "description": null, "role_description": "outline row", "value": null, "position": "7.00;649.00", "size": "285;15", "children": [{"name": null, "role": "AXStaticText", "description": null, "role_description": "text", "value": "Connection Tools", "position": "38.00;649.00", "size": "253;14", "children": []}]}, {"name": null, "role": "AXRow", "description": null, "role_description": "outline row", "value": null, "position": "7.00;664.00", "size": "285;15", "children": [{"name": null, "role": "AXStaticText", "description": null, "role_description": "text", "value": "CSS Theme", "position": "38.00;664.00", "size": "253;14", "children": []}]}, {"name": null, "role": "AXRow", "description": null, "role_description": "outline row", "value": null, "position": "7.00;679.00", "size": "285;15", "children": [{"name": null, "role": "AXGroup", "description": null, "role_description": "group", "value": null, "position": "7.00;679.00", "size": "285;15", "children": [{"name": null, "role": "AXDisclosureTriangle", "description": null, "role_description": "disclosure triangle", "value": 1, "position": "22.00;679.00", "size": "12;14", "children": []}, {"name": null, "role": "AXStaticText", "description": null, "role_description": "text", "value": "Diagrams", "position": "38.00;679.00", "size": "253;14", "children": []}]}]}, {"name": null, "role": "AXRow", "description": null, "role_description": "outline row", "value": null, "position": "7.00;694.00", "size": "285;15", "children": [{"name": null, "role": "AXGroup", "description": null, "role_description": "group", "value": null, "position": "7.00;694.00", "size": "285;15", "children": [{"name": null, "role": "AXDisclosureTriangle", "description": null, "role_description": "disclosure triangle", "value": 0, "position": "35.00;694.00", "size": "12;14", "children": []}, {"name": null, "role": "AXStaticText", "description": null, "role_description": "text", "value": "CompositeStructure Diagram", "position": "51.00;694.00", "size": "240;14", "children": []}]}]}, {"name": null, "role": "AXRow", "description": null, "role_description": "outline row", "value": null, "position": "7.00;709.00", "size": "285;15", "children": [{"name": null, "role": "AXStaticText", "description": null, "role_description": "text", "value": "InteractionOverviewDiagram Diagram", "position": "51.00;709.00", "size": "240;14", "children": []}]}, {"name": null, "role": "AXRow", "description": null, "role_description": "outline row", "value": null, "position": "7.00;724.00", "size": "285;15", "children": [{"name": null, "role": "AXGroup", "description": null, "role_description": "group", "value": null, "position": "7.00;724.00", "size": "285;15", "children": [{"name": null, "role": "AXDisclosureTriangle", "description": null, "role_description": "disclosure triangle", "value": 0, "position": "35.00;724.00", "size": "12;14", "children": []}, {"name": null, "role": "AXStaticText", "description": null, "role_description": "text", "value": "PapyrusUMLActivityDiagram Diagram", "position": "51.00;724.00", "size": "240;14", "children": []}]}]}, {"name": null, "role": "AXRow", "description": null, "role_description": "outline row", "value": null, "position": "7.00;739.00", "size": "285;15", "children": [{"name": null, "role": "AXGroup", "description": null, "role_description": "group", "value": null, "position": "7.00;739.00", "size": "285;15", "children": [{"name": null, "role": "AXDisclosureTriangle", "description": null, "role_description": "disclosure triangle", "value": 0, "position": "35.00;739.00", "size": "12;14", "children": []}, {"name": null, "role": "AXStaticText", "description": null, "role_description": "text", "value": "PapyrusUMLClassDiagram Diagram", "position": "51.00;739.00", "size": "240;14", "children": []}]}]}, {"name": null, "role": "AXRow", "description": null, "role_description": "outline row", "value": null, "position": "7.00;754.00", "size": "285;15", "children": [{"name": null, "role": "AXGroup", "description": null, "role_description": "group", "value": null, "position": "7.00;754.00", "size": "285;15", "children": [{"name": null, "role": "AXDisclosureTriangle", "description": null, "role_description": "disclosure triangle", "value": 0, "position": "35.00;754.00", "size": "12;14", "children": []}, {"name": null, "role": "AXStaticText", "description": null, "role_description": "text", "value": "PapyrusUMLCommunicationDiagram Diagram", "position": "51.00;754.00", "size": "240;14", "children": []}]}]}, {"name": null, "role": "AXRow", "description": null, "role_description": "outline row", "value": null, "position": "7.00;769.00", "size": "285;15", "children": [{"name": null, "role": "AXGroup", "description": null, "role_description": "group", "value": null, "position": "7.00;769.00", "size": "285;15", "children": [{"name": null, "role": "AXDisclosureTriangle", "description": null, "role_description": "disclosure triangle", "value": 0, "position": "35.00;769.00", "size": "12;14", "children": []}, {"name": null, "role": "AXStaticText", "description": null, "role_description": "text", "value": "PapyrusUMLComponentDiagram Diagram", "position": "51.00;769.00", "size": "240;14", "children": []}]}]}, {"name": null, "role": "AXRow", "description": null, "role_description": "outline row", "value": null, "position": "7.00;784.00", "size": "285;15", "children": [{"name": null, "role": "AXGroup", "description": null, "role_description": "group", "value": null, "position": "7.00;784.00", "size": "285;15", "children": [{"name": null, "role": "AXDisclosureTriangle", "description": null, "role_description": "disclosure triangle", "value": 0, "position": "35.00;784.00", "size": "12;14", "children": []}, {"name": null, "role": "AXStaticText", "description": null, "role_description": "text", "value": "PapyrusUMLDeploymentDiagram Diagram", "position": "51.00;784.00", "size": "240;14", "children": []}]}]}, {"name": null, "role": "AXRow", "description": null, "role_description": "outline row", "value": null, "position": "7.00;799.00", "size": "285;15", "children": [{"name": null, "role": "AXGroup", "description": null, "role_description": "group", "value": null, "position": "7.00;799.00", "size": "285;15", "children": [{"name": null, "role": "AXDisclosureTriangle", "description": null, "role_description": "disclosure triangle", "value": 0, "position": "35.00;799.00", "size": "12;14", "children": []}, {"name": null, "role": "AXStaticText", "description": null, "role_description": "text", "value": "PapyrusUMLProfileDiagram Diagram", "position": "51.00;799.00", "size": "240;14", "children": []}]}]}, {"name": null, "role": "AXRow", "description": null, "role_description": "outline row", "value": null, "position": "7.00;814.00", "size": "285;15", "children": [{"name": null, "role": "AXGroup", "description": null, "role_description": "group", "value": null, "position": "7.00;814.00", "size": "285;15", "children": [{"name": null, "role": "AXDisclosureTriangle", "description": null, "role_description": "disclosure triangle", "value": 0, "position": "35.00;814.00", "size": "12;14", "children": []}, {"name": null, "role": "AXStaticText", "description": null, "role_description": "text", "value": "PapyrusUMLSequenceDiagram Diagram", "position": "51.00;814.00", "size": "240;14", "children": []}]}]}, {"name": null, "role": "AXRow", "description": null, "role_description": "outline row", "value": null, "position": "7.00;829.00", "size": "285;15", "children": [{"name": null, "role": "AXGroup", "description": null, "role_description": "group", "value": null, "position": "7.00;829.00", "size": "285;15", "children": [{"name": null, "role": "AXDisclosureTriangle", "description": null, "role_description": "disclosure triangle", "value": 0, "position": "35.00;829.00", "size": "12;14", "children": []}, {"name": null, "role": "AXStaticText", "description": null, "role_description": "text", "value": "PapyrusUMLStateMachineDiagram Diagram", "position": "51.00;829.00", "size": "240;14", "children": []}]}]}, {"name": null, "role": "AXRow", "description": null, "role_description": "outline row", "value": null, "position": "7.00;844.00", "size": "285;15", "children": [{"name": null, "role": "AXGroup", "description": null, "role_description": "group", "value": null, "position": "7.00;844.00", "size": "285;15", "children": [{"name": null, "role": "AXDisclosureTriangle", "description": null, "role_description": "disclosure triangle", "value": 0, "position": "35.00;844.00", "size": "12;14", "children": []}, {"name": null, "role": "AXStaticText", "description": null, "role_description": "text", "value": "PapyrusUMLTimingDiagram Diagram", "position": "51.00;844.00", "size": "240;14", "children": []}]}]}, {"name": null, "role": "AXRow", "description": null, "role_description": "outline row", "value": null, "position": "7.00;859.00", "size": "285;15", "children": [{"name": null, "role": "AXGroup", "description": null, "role_description": "group", "value": null, "position": "7.00;859.00", "size": "285;15", "children": [{"name": null, "role": "AXDisclosureTriangle", "description": null, "role_description": "disclosure triangle", "value": 0, "position": "35.00;859.00", "size": "12;14", "children": []}, {"name": null, "role": "AXStaticText", "description": null, "role_description": "text", "value": "UseCase Diagram", "position": "51.00;859.00", "size": "240;14", "children": []}]}]}, {"name": null, "role": "AXRow", "description": null, "role_description": "outline row", "value": null, "position": "7.00;874.00", "size": "285;15", "children": [{"name": null, "role": "AXStaticText", "description": null, "role_description": "text", "value": "Documentation View", "position": "38.00;874.00", "size": "253;14", "children": []}]}, {"name": null, "role": "AXRow", "description": null, "role_description": "outline row", "value": null, "position": "7.00;889.00", "size": "285;15", "children": [{"name": null, "role": "AXStaticText", "description": null, "role_description": "text", "value": "Drag and drop", "position": "38.00;889.00", "size": "253;14", "children": []}]}, {"name": null, "role": "AXRow", "description": null, "role_description": "outline row", "value": null, "position": "7.00;904.00", "size": "285;15", "children": [{"name": null, "role": "AXStaticText", "description": null, "role_description": "text", "value": "Editor", "position": "38.00;904.00", "size": "253;14", "children": []}]}, {"name": null, "role": "AXRow", "description": null, "role_description": "outline row", "value": null, "position": "7.00;919.00", "size": "285;15", "children": [{"name": null, "role": "AXStaticText", "description": null, "role_description": "text", "value": "Editor Welcome Page", "position": "38.00;919.00", "size": "253;14", "children": []}]}, {"name": null, "role": "AXRow", "description": null, "role_description": "outline row", "value": null, "position": "7.00;934.00", "size": "285;15", "children": [{"name": null, "role": "AXGroup", "description": null, "role_description": "group", "value": null, "position": "7.00;934.00", "size": "285;15", "children": [{"name": null, "role": "AXDisclosureTriangle", "description": null, "role_description": "disclosure triangle", "value": 0, "position": "22.00;934.00", "size": "12;14", "children": []}, {"name": null, "role": "AXStaticText", "description": null, "role_description": "text", "value": "Embedded Editors", "position": "38.00;934.00", "size": "253;14", "children": []}]}]}, {"name": null, "role": "AXRow", "description": null, "role_description": "outline row", "value": null, "position": "7.00;949.00", "size": "285;15", "children": [{"name": null, "role": "AXStaticText", "description": null, "role_description": "text", "value": "HTML Export", "position": "38.00;949.00", "size": "253;14", "children": []}]}, {"name": null, "role": "AXRow", "description": null, "role_description": "outline row", "value": null, "position": "7.00;964.00", "size": "285;15", "children": [{"name": null, "role": "AXStaticText", "description": null, "role_description": "text", "value": "Hyperlink Service", "position": "38.00;964.00", "size": "253;14", "children": []}]}, {"name": null, "role": "AXRow", "description": null, "role_description": "outline row", "value": null, "position": "7.00;979.00", "size": "285;15", "children": [{"name": null, "role": "AXStaticText", "description": null, "role_description": "text", "value": "Internationalization", "position": "38.00;979.00", "size": "253;14", "children": []}]}, {"name": null, "role": "AXRow", "description": null, "role_description": "outline row", "value": null, "position": "7.00;994.00", "size": "285;15", "children": [{"name": null, "role": "AXGroup", "description": null, "role_description": "group", "value": null, "position": "7.00;994.00", "size": "285;15", "children": [{"name": null, "role": "AXDisclosureTriangle", "description": null, "role_description": "disclosure triangle", "value": 0, "position": "22.00;994.00", "size": "12;14", "children": []}, {"name": null, "role": "AXStaticText", "description": null, "role_description": "text", "value": "Model Explorer", "position": "38.00;994.00", "size": "253;14", "children": []}]}]}, {"name": null, "role": "AXRow", "description": null, "role_description": "outline row", "value": null, "position": "7.00;1009.00", "size": "285;15", "children": [{"name": null, "role": "AXStaticText", "description": null, "role_description": "text", "value": "Model loading", "position": "38.00;1009.00", "size": "253;14", "children": []}]}, {"name": null, "role": "AXRow", "description": null, "role_description": "outline row", "value": null, "position": "7.00;1024.00", "size": "285;15", "children": [{"name": null, "role": "AXStaticText", "description": null, "role_description": "text", "value": "Multiplicity Editor", "position": "38.00;1024.00", "size": "253;14", "children": []}]}, {"name": null, "role": "AXRow", "description": null, "role_description": "outline row", "value": null, "position": "7.00;1039.00", "size": "285;15", "children": [{"name": null, "role": "AXGroup", "description": null, "role_description": "group", "value": null, "position": "7.00;1039.00", "size": "285;15", "children": [{"name": null, "role": "AXDisclosureTriangle", "description": null, "role_description": "disclosure triangle", "value": 0, "position": "22.00;1039.00", "size": "12;14", "children": []}, {"name": null, "role": "AXStaticText", "description": null, "role_description": "text", "value": "NatTable", "position": "38.00;1039.00", "size": "253;14", "children": []}]}]}, {"name": null, "role": "AXRow", "description": null, "role_description": "outline row", "value": null, "position": "7.00;1054.00", "size": "285;15", "children": [{"name": null, "role": "AXStaticText", "description": null, "role_description": "text", "value": "Navigation", "position": "38.00;1054.00", "size": "253;14", "children": []}]}, {"name": null, "role": "AXRow", "description": null, "role_description": "outline row", "value": null, "position": "7.00;1069.00", "size": "285;15", "children": [{"name": null, "role": "AXStaticText", "description": null, "role_description": "text", "value": "Navigation Service", "position": "38.00;1069.00", "size": "253;14", "children": []}]}, {"name": null, "role": "AXRow", "description": null, "role_description": "outline row", "value": null, "position": "7.00;1084.00", "size": "285;15", "children": [{"name": null, "role": "AXStaticText", "description": null, "role_description": "text", "value": "New Child", "position": "38.00;1084.00", "size": "253;14", "children": []}]}, {"name": null, "role": "AXRow", "description": null, "role_description": "outline row", "value": null, "position": "7.00;1099.00", "size": "285;15", "children": [{"name": null, "role": "AXGroup", "description": null, "role_description": "group", "value": null, "position": "7.00;1099.00", "size": "285;15", "children": [{"name": null, "role": "AXDisclosureTriangle", "description": null, "role_description": "disclosure triangle", "value": 0, "position": "22.00;1099.00", "size": "12;14", "children": []}, {"name": null, "role": "AXStaticText", "description": null, "role_description": "text", "value": "Paste", "position": "38.00;1099.00", "size": "253;14", "children": []}]}]}, {"name": null, "role": "AXRow", "description": null, "role_description": "outline row", "value": null, "position": "7.00;1114.00", "size": "285;15", "children": [{"name": null, "role": "AXStaticText", "description": null, "role_description": "text", "value": "Pathmaps", "position": "38.00;1114.00", "size": "253;14", "children": []}]}, {"name": null, "role": "AXRow", "description": null, "role_description": "outline row", "value": null, "position": "7.00;1129.00", "size": "285;15", "children": [{"name": null, "role": "AXStaticText", "description": null, "role_description": "text", "value": "Printing", "position": "38.00;1129.00", "size": "253;14", "children": []}]}, {"name": null, "role": "AXRow", "description": null, "role_description": "outline row", "value": null, "position": "7.00;1144.00", "size": "285;15", "children": [{"name": null, "role": "AXGroup", "description": null, "role_description": "group", "value": null, "position": "7.00;1144.00", "size": "285;15", "children": [{"name": null, "role": "AXDisclosureTriangle", "description": null, "role_description": "disclosure triangle", "value": 0, "position": "22.00;1144.00", "size": "12;14", "children": []}, {"name": null, "role": "AXStaticText", "description": null, "role_description": "text", "value": "Profile Application", "position": "38.00;1144.00", "size": "253;14", "children": []}]}]}, {"name": null, "role": "AXRow", "description": null, "role_description": "outline row", "value": null, "position": "7.00;1159.00", "size": "285;15", "children": [{"name": null, "role": "AXStaticText", "description": null, "role_description": "text", "value": "Properties UI", "position": "38.00;1159.00", "size": "253;14", "children": []}]}, {"name": null, "role": "AXRow", "description": null, "role_description": "outline row", "value": null, "position": "7.00;1174.00", "size": "285;15", "children": [{"name": null, "role": "AXGroup", "description": null, "role_description": "group", "value": null, "position": "7.00;1174.00", "size": "285;15", "children": [{"name": null, "role": "AXDisclosureTriangle", "description": null, "role_description": "disclosure triangle", "value": 0, "position": "22.00;1174.00", "size": "12;14", "children": []}, {"name": null, "role": "AXStaticText", "description": null, "role_description": "text", "value": "Properties views", "position": "38.00;1174.00", "size": "253;14", "children": []}]}]}, {"name": null, "role": "AXRow", "description": null, "role_description": "outline row", "value": null, "position": "7.00;1189.00", "size": "285;15", "children": [{"name": null, "role": "AXStaticText", "description": null, "role_description": "text", "value": "Resize Binding", "position": "38.00;1189.00", "size": "253;14", "children": []}]}, {"name": null, "role": "AXRow", "description": null, "role_description": "outline row", "value": null, "position": "7.00;1204.00", "size": "285;15", "children": [{"name": null, "role": "AXStaticText", "description": null, "role_description": "text", "value": "Rich text", "position": "38.00;1204.00", "size": "253;14", "children": []}]}, {"name": null, "role": "AXRow", "description": null, "role_description": "outline row", "value": null, "position": "7.00;1219.00", "size": "285;15", "children": [{"name": null, "role": "AXStaticText", "description": null, "role_description": "text", "value": "SashWindows Tab Tooltips", "position": "38.00;1219.00", "size": "253;14", "children": []}]}, {"name": null, "role": "AXRow", "description": null, "role_description": "outline row", "value": null, "position": "7.00;1234.00", "size": "285;15", "children": [{"name": null, "role": "AXStaticText", "description": null, "role_description": "text", "value": "UML ElementType", "position": "38.00;1234.00", "size": "253;14", "children": []}]}, {"name": null, "role": "AXRow", "description": null, "role_description": "outline row", "value": null, "position": "7.00;1249.00", "size": "285;15", "children": [{"name": null, "role": "AXStaticText", "description": null, "role_description": "text", "value": "UML Naming Strategy", "position": "38.00;1249.00", "size": "253;14", "children": []}]}, {"name": null, "role": "AXRow", "description": null, "role_description": "outline row", "value": null, "position": "7.00;1264.00", "size": "285;15", "children": [{"name": null, "role": "AXStaticText", "description": null, "role_description": "text", "value": "Validation preferences", "position": "38.00;1264.00", "size": "253;14", "children": []}]}, {"name": null, "role": "AXRow", "description": null, "role_description": "outline row", "value": null, "position": "7.00;1279.00", "size": "285;15", "children": [{"name": null, "role": "AXGroup", "description": null, "role_description": "group", "value": null, "position": "7.00;1279.00", "size": "285;15", "children": [{"name": null, "role": "AXDisclosureTriangle", "description": null, "role_description": "disclosure triangle", "value": 0, "position": "9.00;1279.00", "size": "12;14", "children": []}, {"name": null, "role": "AXStaticText", "description": null, "role_description": "text", "value": "Plug-in Development", "position": "25.00;1279.00", "size": "266;14", "children": []}]}]}, {"name": null, "role": "AXRow", "description": null, "role_description": "outline row", "value": null, "position": "7.00;1294.00", "size": "285;15", "children": [{"name": null, "role": "AXGroup", "description": null, "role_description": "group", "value": null, "position": "7.00;1294.00", "size": "285;15", "children": [{"name": null, "role": "AXDisclosureTriangle", "description": null, "role_description": "disclosure triangle", "value": 0, "position": "9.00;1294.00", "size": "12;14", "children": []}, {"name": null, "role": "AXStaticText", "description": null, "role_description": "text", "value": "Run/Debug", "position": "25.00;1294.00", "size": "266;14", "children": []}]}]}, {"name": null, "role": "AXRow", "description": null, "role_description": "outline row", "value": null, "position": "7.00;1309.00", "size": "285;15", "children": [{"name": null, "role": "AXGroup", "description": null, "role_description": "group", "value": null, "position": "7.00;1309.00", "size": "285;15", "children": [{"name": null, "role": "AXDisclosureTriangle", "description": null, "role_description": "disclosure triangle", "value": 0, "position": "9.00;1309.00", "size": "12;14", "children": []}, {"name": null, "role": "AXStaticText", "description": null, "role_description": "text", "value": "Version Control (Team)", "position": "25.00;1309.00", "size": "266;14", "children": []}]}]}, {"name": null, "role": "AXColumn", "description": null, "role_description": "column", "value": null, "position": "7.00;-161.00", "size": "285;1485", "children": []}]}, {"name": null, "role": "AXScrollBar", "description": null, "role_description": "scroll bar", "value": 0.0, "position": "7.00;945.00", "size": "166;16", "children": [{"name": null, "role": "AXValueIndicator", "description": null, "role_description": "value indicator", "value": 0.0, "position": "8.00;949.00", "size": "96;12", "children": []}, {"name": null, "role": "AXButton", "description": null, "role_description": "increment arrow button", "value": null, "position": "7.00;945.00", "size": "0;0", "children": []}, {"name": null, "role": "AXButton", "description": null, "role_description": "decrement arrow button", "value": null, "position": "7.00;945.00", "size": "0;0", "children": []}, {"name": null, "role": "AXButton", "description": null, "role_description": "increment page button", "value": null, "position": "104.00;949.00", "size": "69;12", "children": []}, {"name": null, "role": "AXButton", "description": null, "role_description": "decrement page button", "value": null, "position": "7.00;949.00", "size": "1;12", "children": []}]}, {"name": null, "role": "AXScrollBar", "description": null, "role_description": "scroll bar", "value": 0.37735849056603776, "position": "157.00;59.00", "size": "16;902", "children": [{"name": null, "role": "AXValueIndicator", "description": null, "role_description": "value indicator", "value": 0.37735849056603776, "position": "161.00;193.50", "size": "12;546", "children": []}, {"name": null, "role": "AXButton", "description": null, "role_description": "increment arrow button", "value": null, "position": "157.00;59.00", "size": "0;0", "children": []}, {"name": null, "role": "AXButton", "description": null, "role_description": "decrement arrow button", "value": null, "position": "157.00;59.00", "size": "0;0", "children": []}, {"name": null, "role": "AXButton", "description": null, "role_description": "increment page button", "value": null, "position": "161.00;740.00", "size": "12;221", "children": []}, {"name": null, "role": "AXButton", "description": null, "role_description": "decrement page button", "value": null, "position": "161.00;59.00", "size": "12;134", "children": []}]}]}, {"name": "type_filter_text", "role": "AXTextField", "description": null, "role_description": "search text field", "value": "", "position": "7.00;35.00", "size": "166;19", "children": []}, {"name": null, "role": "AXButton", "description": null, "role_description": "close button", "value": null, "position": "7.00;6.00", "size": "14;16", "children": []}, {"name": null, "role": "AXButton", "description": null, "role_description": "zoom button", "value": null, "position": "47.00;6.00", "size": "14;16", "children": [{"name": null, "role": "AXGroup", "description": null, "role_description": "group", "value": null, "position": "47.00;6.00", "size": "14;16", "children": [{"name": null, "role": "AXGroup", "description": null, "role_description": "group", "value": null, "position": "47.00;6.00", "size": "14;16", "children": []}]}]}, {"name": null, "role": "AXButton", "description": null, "role_description": "minimize button", "value": null, "position": "27.00;6.00", "size": "14;16", "children": []}, {"name": null, "role": "AXStaticText", "description": null, "role_description": "text", "value": "Preferences", "position": "456.00;5.00", "size": "83;16", "children": []}]}